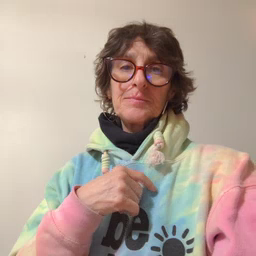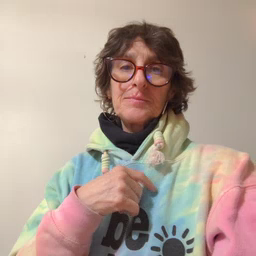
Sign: say